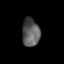
Tissue: lung
Cell type: Myeloid cells
Senescence score: 0.1985
Nuclear area (px): 492
Mean DAPI intensity: 89.866